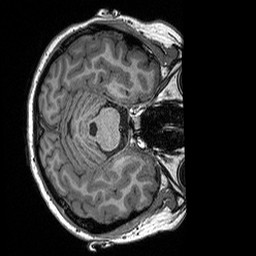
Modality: T1w
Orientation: axial
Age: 23
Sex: female
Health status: healthy
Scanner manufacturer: siemens
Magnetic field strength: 3 T
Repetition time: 2.3 s
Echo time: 0.00298 s